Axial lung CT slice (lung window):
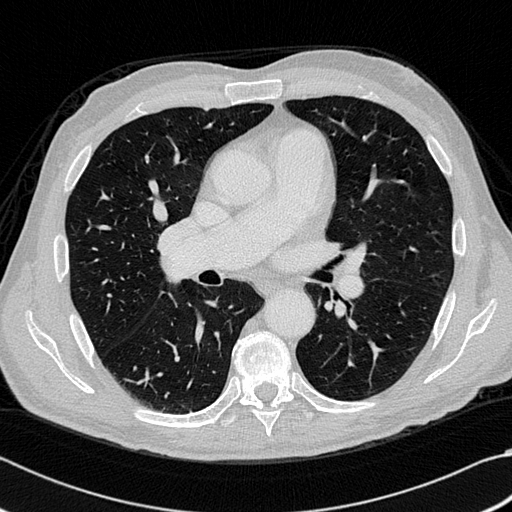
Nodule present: no